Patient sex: F
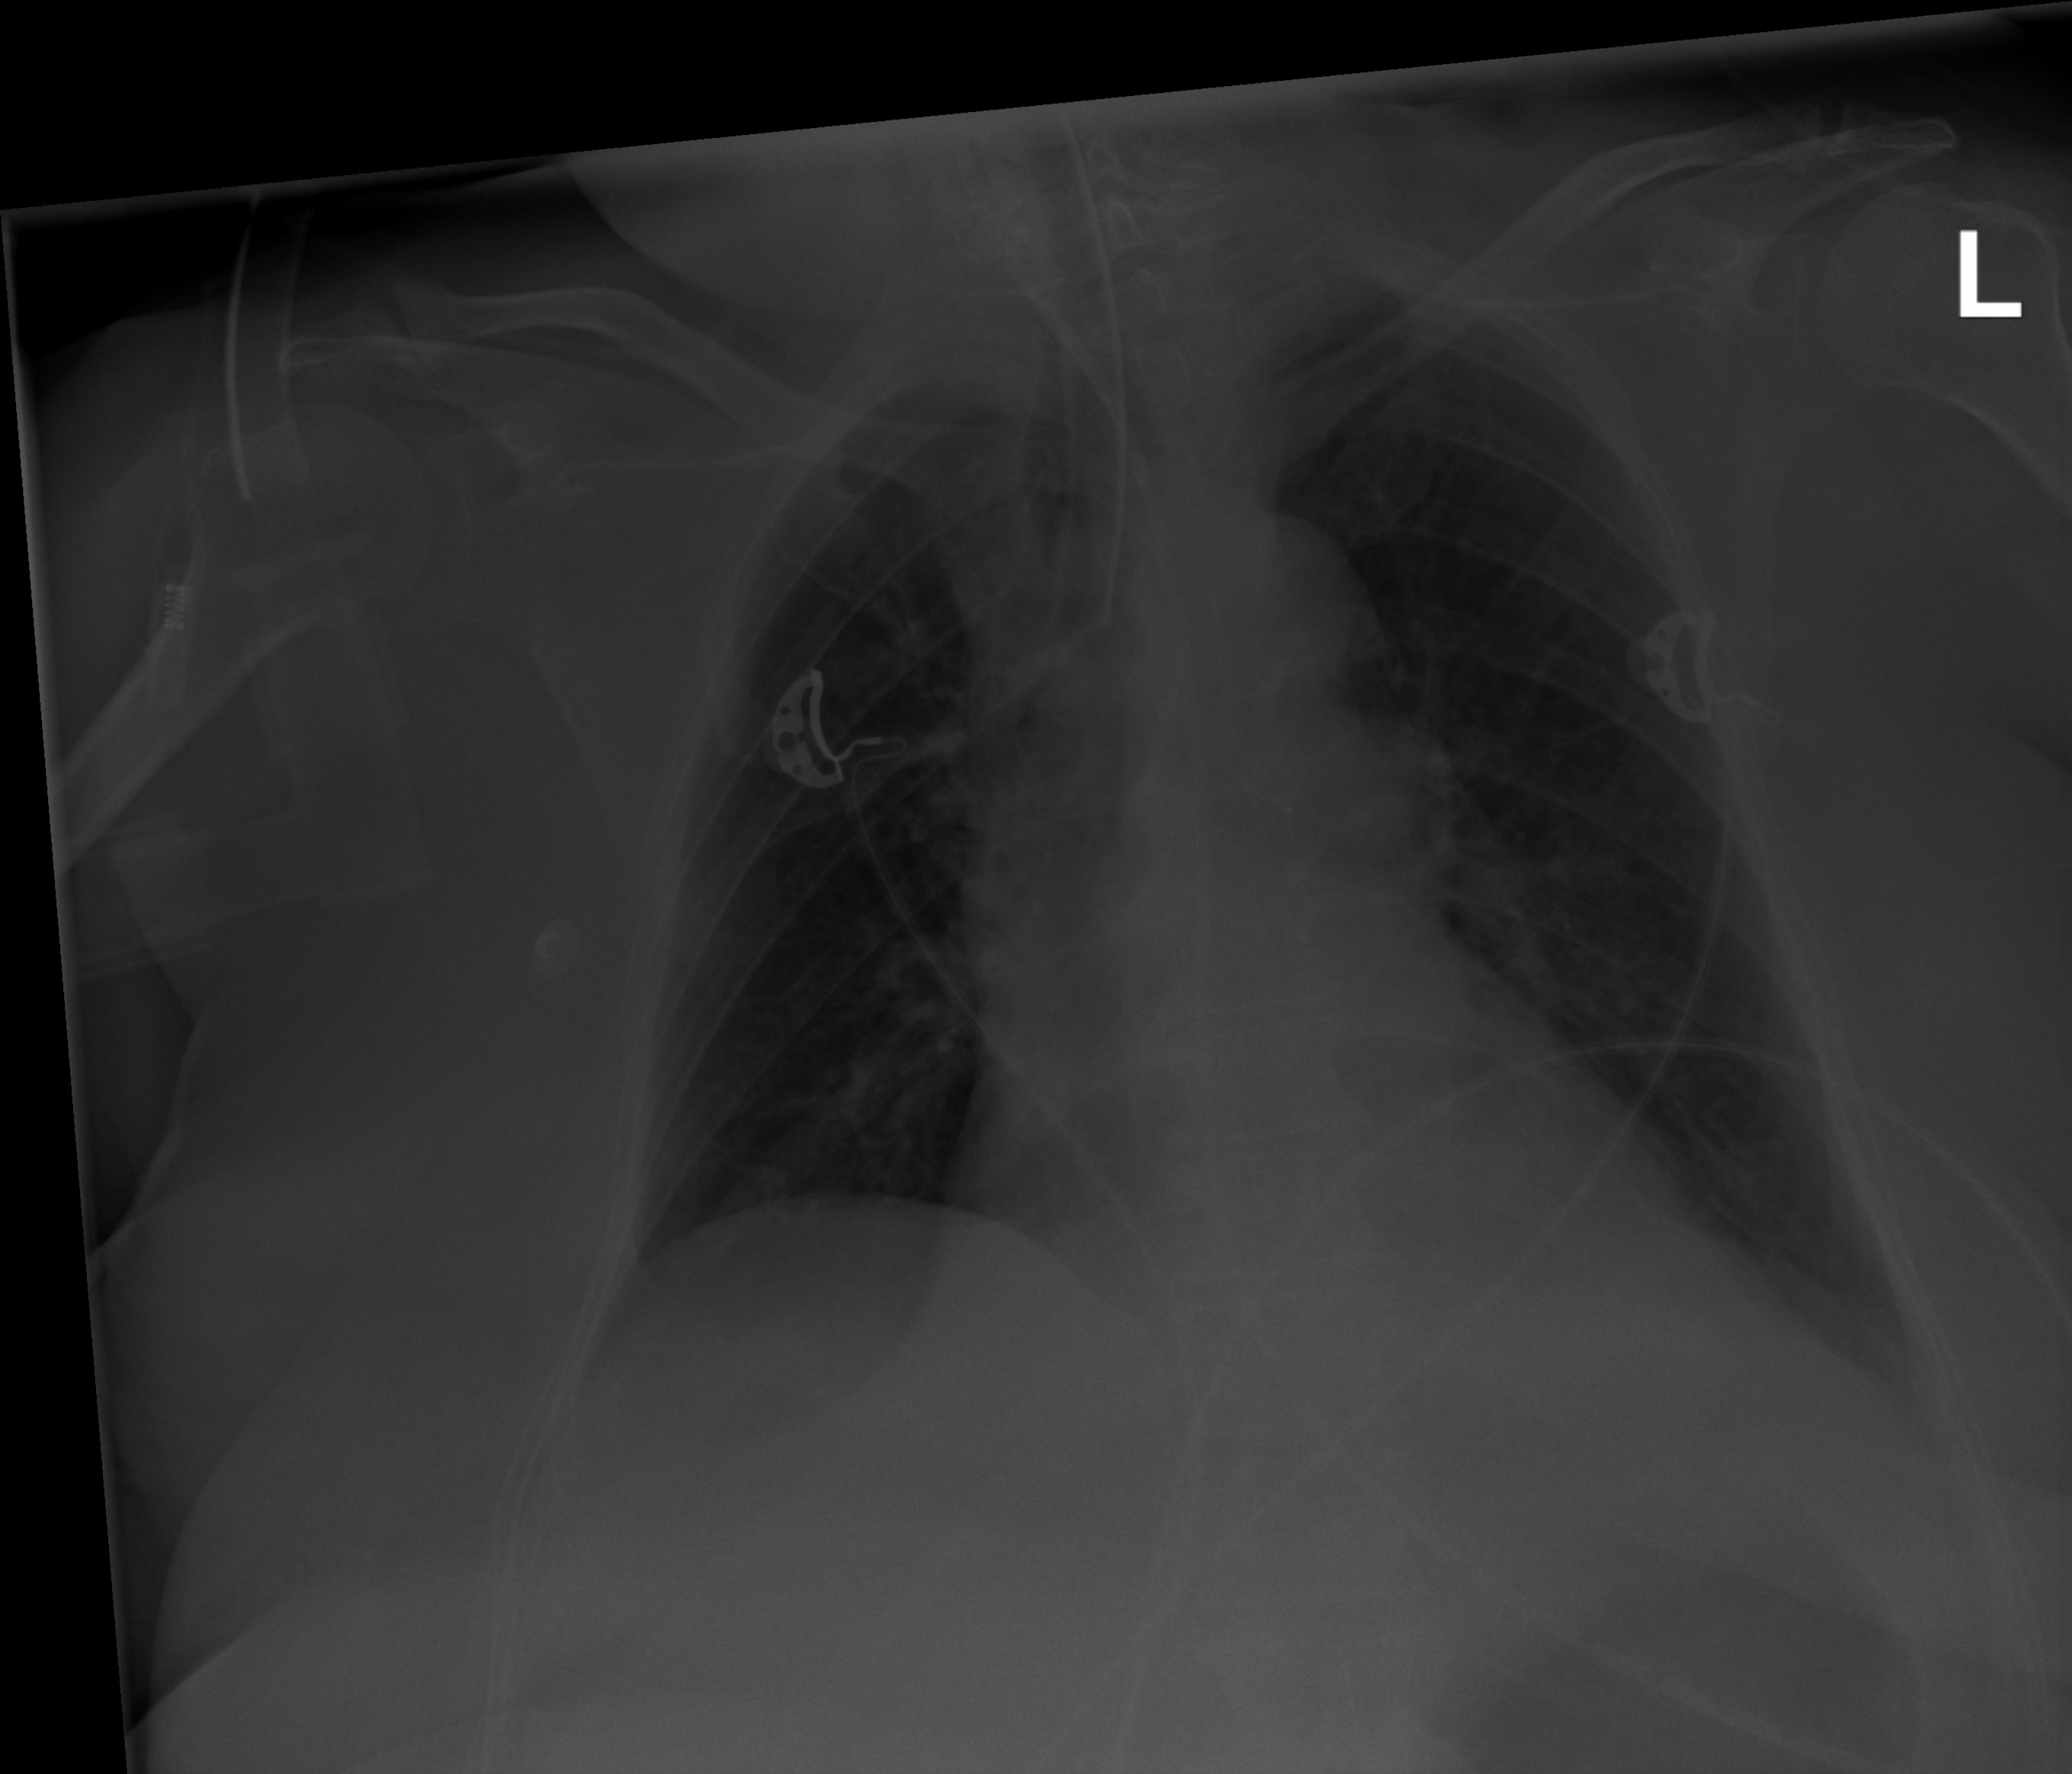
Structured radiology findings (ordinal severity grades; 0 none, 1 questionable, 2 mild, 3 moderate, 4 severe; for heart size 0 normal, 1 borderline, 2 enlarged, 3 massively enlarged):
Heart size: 2
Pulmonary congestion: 0
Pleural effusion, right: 0
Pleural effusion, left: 0
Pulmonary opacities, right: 0
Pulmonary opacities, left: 0
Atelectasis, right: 0
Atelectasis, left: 2